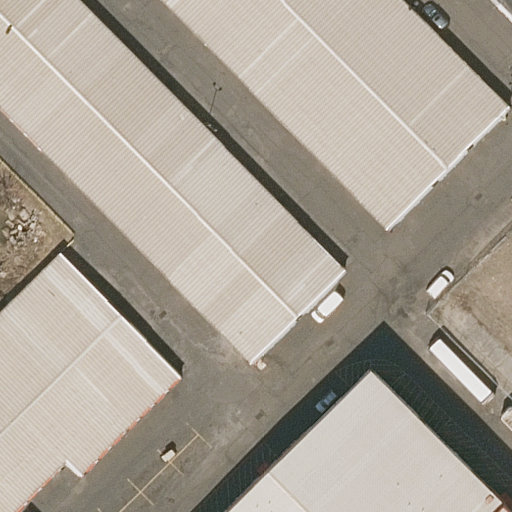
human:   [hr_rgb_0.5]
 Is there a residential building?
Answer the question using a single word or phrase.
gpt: yes

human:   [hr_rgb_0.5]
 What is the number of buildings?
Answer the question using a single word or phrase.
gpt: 5

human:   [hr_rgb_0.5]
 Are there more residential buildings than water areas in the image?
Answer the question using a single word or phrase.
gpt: yes

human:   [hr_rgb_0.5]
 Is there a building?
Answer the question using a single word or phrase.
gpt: yes

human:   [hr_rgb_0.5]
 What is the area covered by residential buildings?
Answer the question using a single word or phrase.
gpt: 3563m2

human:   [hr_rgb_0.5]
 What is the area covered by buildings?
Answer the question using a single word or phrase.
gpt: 3563m2

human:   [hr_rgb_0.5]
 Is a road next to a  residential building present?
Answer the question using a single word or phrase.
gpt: yes

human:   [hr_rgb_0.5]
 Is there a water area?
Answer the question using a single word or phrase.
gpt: yes

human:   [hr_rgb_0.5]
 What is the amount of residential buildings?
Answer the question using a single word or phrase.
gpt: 5

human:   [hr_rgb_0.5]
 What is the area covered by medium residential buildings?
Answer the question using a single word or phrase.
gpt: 528m2

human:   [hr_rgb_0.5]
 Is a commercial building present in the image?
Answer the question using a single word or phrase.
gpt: no

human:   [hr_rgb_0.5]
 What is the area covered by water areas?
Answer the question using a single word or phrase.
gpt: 4m2

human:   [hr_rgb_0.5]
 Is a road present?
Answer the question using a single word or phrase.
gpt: yes

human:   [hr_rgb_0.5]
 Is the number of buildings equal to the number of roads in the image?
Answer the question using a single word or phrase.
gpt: yes

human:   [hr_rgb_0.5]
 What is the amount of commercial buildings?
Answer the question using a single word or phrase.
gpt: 0

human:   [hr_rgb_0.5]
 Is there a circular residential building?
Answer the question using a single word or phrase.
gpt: no

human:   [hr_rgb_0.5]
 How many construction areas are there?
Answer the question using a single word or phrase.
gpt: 0

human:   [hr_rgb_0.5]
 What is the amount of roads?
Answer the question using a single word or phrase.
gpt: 5

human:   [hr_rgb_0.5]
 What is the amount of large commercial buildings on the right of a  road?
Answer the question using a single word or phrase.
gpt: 0

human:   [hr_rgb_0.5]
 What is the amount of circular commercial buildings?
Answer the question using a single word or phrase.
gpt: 0

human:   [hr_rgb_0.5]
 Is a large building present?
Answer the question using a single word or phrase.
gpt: yes

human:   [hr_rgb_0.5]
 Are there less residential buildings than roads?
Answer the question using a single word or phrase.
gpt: no

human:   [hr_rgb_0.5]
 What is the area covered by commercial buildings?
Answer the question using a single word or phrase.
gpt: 0m2

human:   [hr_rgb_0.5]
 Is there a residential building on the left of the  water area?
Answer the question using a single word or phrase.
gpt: yes

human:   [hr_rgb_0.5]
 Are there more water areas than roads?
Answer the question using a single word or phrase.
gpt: no

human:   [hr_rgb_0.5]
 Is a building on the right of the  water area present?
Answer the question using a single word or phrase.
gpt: yes

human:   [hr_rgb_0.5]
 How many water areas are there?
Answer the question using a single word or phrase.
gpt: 1

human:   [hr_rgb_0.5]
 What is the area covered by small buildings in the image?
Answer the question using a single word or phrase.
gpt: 4m2

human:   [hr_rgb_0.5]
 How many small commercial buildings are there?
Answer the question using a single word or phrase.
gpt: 0

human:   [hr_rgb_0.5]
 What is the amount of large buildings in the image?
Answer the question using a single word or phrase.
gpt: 1

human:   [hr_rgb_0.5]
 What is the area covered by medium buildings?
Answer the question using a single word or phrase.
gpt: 528m2

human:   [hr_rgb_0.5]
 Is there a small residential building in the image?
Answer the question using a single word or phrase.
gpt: yes

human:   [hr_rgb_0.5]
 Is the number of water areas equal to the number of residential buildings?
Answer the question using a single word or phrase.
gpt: no

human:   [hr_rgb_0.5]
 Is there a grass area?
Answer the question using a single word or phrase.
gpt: no

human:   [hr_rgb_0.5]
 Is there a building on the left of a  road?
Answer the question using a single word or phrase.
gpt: yes

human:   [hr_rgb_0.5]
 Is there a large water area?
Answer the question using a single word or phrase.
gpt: no

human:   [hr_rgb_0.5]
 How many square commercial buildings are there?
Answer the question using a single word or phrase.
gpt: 0

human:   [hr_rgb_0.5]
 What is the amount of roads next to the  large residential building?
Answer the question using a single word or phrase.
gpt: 5

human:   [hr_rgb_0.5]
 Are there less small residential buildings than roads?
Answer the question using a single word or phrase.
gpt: yes

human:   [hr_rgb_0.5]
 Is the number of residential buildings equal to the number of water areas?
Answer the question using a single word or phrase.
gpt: no

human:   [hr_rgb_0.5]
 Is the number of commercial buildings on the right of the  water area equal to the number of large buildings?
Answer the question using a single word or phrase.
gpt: no

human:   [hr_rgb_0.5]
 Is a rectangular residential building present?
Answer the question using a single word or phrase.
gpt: yes

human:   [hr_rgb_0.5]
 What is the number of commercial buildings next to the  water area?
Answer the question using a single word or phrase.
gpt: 0

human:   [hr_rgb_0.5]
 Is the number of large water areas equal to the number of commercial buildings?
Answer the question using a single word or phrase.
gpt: yes

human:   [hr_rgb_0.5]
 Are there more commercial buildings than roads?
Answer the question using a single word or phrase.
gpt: no

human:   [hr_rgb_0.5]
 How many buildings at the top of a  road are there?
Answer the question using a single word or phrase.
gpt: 3

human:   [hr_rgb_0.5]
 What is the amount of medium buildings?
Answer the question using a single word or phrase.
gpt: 2

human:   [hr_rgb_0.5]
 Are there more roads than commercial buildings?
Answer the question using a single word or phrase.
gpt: yes

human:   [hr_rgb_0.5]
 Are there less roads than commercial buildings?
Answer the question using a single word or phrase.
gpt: no

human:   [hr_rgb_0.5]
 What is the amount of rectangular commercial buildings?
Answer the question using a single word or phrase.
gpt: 0

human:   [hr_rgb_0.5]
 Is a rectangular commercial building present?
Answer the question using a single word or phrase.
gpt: no

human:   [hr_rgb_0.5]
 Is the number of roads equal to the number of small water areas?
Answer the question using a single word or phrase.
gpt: no

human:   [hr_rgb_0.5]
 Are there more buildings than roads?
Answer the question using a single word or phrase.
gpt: no

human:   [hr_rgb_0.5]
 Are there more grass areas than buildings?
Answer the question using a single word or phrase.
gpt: no

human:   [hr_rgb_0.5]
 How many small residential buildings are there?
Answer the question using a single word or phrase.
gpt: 2

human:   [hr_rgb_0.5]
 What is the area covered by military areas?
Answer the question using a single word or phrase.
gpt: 0m2

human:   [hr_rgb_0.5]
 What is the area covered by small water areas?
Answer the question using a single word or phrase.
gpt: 4m2

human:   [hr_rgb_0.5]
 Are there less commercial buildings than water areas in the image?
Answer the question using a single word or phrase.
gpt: yes

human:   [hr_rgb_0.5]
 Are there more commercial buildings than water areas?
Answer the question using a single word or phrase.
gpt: no

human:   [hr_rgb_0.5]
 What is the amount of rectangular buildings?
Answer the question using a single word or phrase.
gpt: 5

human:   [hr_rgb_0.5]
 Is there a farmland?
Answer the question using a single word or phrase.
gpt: no

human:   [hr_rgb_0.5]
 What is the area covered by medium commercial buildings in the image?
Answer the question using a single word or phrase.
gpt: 0m2

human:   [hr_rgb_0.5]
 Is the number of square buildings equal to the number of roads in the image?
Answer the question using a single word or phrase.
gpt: no

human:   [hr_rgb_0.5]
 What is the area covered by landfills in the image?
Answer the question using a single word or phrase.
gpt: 0m2